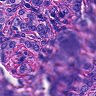
Metastatic tissue present: yes